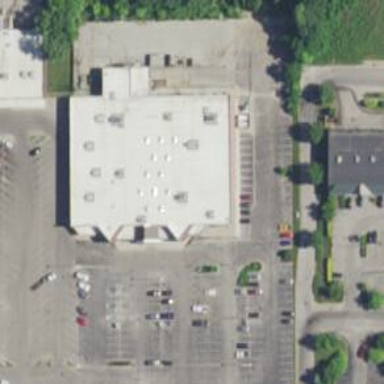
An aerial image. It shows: Supermarket.